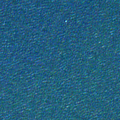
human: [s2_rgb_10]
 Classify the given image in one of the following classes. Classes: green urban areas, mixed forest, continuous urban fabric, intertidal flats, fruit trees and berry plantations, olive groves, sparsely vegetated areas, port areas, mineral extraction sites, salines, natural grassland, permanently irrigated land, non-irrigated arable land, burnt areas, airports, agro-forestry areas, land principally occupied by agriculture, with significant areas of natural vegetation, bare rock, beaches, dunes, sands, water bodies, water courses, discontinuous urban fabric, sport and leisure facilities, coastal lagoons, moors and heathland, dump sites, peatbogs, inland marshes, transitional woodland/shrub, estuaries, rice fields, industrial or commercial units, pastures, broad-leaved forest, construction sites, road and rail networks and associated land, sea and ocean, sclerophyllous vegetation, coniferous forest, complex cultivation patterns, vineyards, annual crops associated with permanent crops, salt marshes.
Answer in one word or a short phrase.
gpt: sea and ocean